Question: What is the temperature unit?
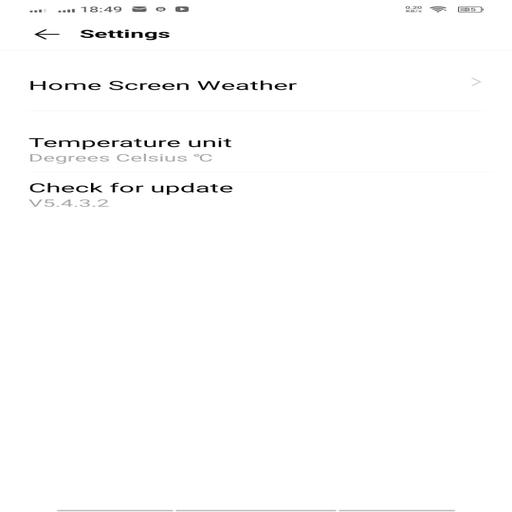
Answer: Celsius